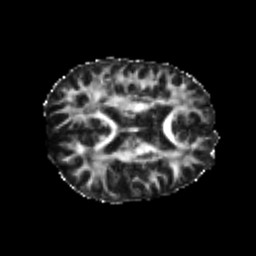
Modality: FA
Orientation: axial
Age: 24
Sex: female
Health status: healthy
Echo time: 0.074 s